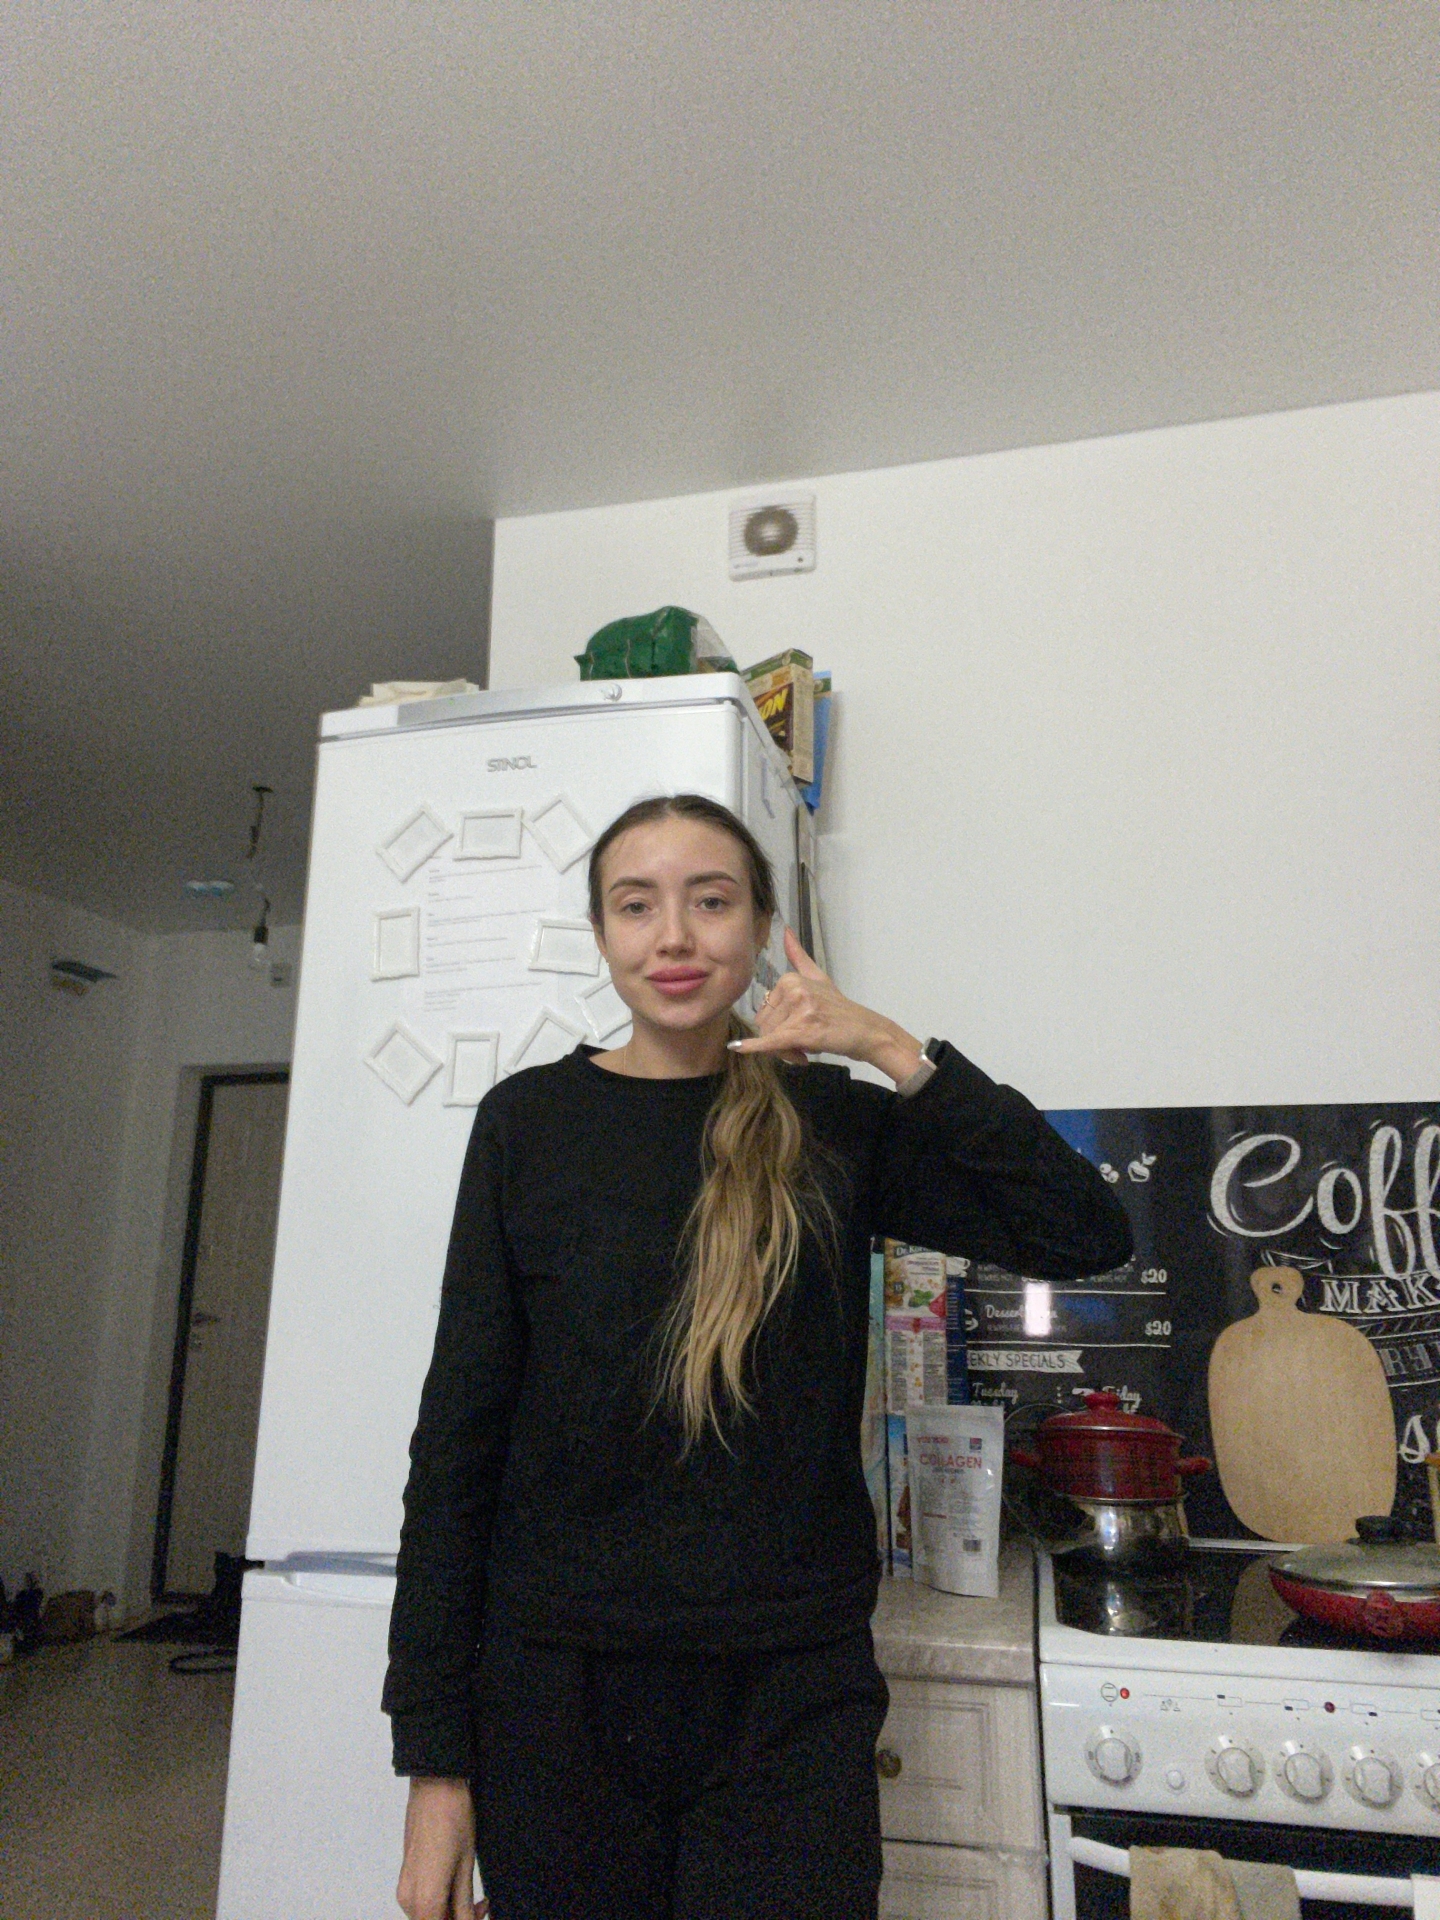
Label: noise